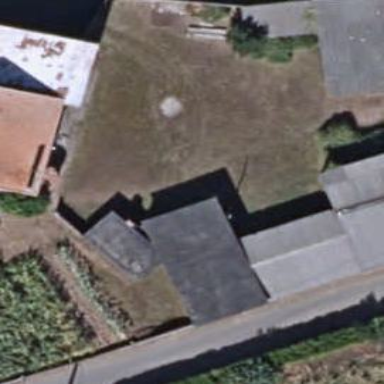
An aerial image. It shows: Shed.